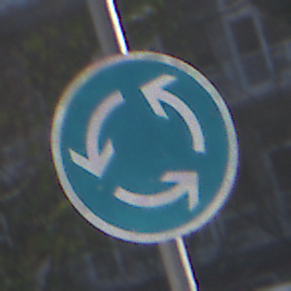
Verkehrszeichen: Kreisverkehr
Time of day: MorningAfternoon
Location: Outdoor (Special)
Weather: Clear
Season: Winter
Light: Natural